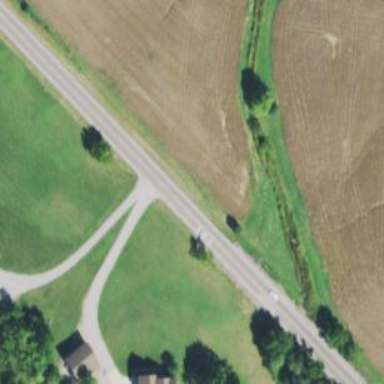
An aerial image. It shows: Simple road.